Question: I do hierarchical clustering with the 'cluster' package in R. Using the 'silhouette' function, I can get the silhouette plot of my cluster output for any given height (h) cut-off in the dendrogram.
'''
# run hierarchical clustering
if(!require("cluster")) { install.packages("cluster"); require("cluster") }
tmp <- matrix(c( 0, 20, 20, 20, 40, 60, 60, 60, 100, 120, 120, 120,
20, 0, 30, 50, 60, 80, 40, 80, 120, 100, 140, 120,
20, 30, 0, 40, 60, 80, 80, 80, 120, 140, 140, 80,
20, 50, 40, 0, 60, 80, 80, 80, 120, 140, 140, 140,
40, 60, 60, 60, 0, 20, 20, 20, 60, 80, 80, 80,
60, 80, 80, 80, 20, 0, 20, 20, 40, 60, 60, 60,
60, 40, 80, 80, 20, 20, 0, 20, 60, 80, 80, 80,
60, 80, 80, 80, 20, 20, 20, 0, 60, 80, 80, 80,
100, 120, 120, 120, 60, 40, 60, 60, 0, 20, 20, 20,
120, 100, 140, 140, 80, 60, 80, 80, 20, 0, 20, 20,
120, 140, 140, 140, 80, 60, 80, 80, 20, 20, 0, 20,
120, 120, 80, 140, 80, 60, 80, 80, 20, 20, 20, 0),
nr=12, dimnames=list(LETTERS[1:12], LETTERS[1:12]))
cl <- hclust(as.dist(tmp,diag = TRUE, upper = TRUE), method= 'single')
sil_cl <- silhouette(cutree(cl, h=25) ,as.dist(tmp), title=title(main = 'Good'))
plot(sil_cl)
'''
This gives the figure below, which is the point that frustrates me. 'rownames(tmp)'

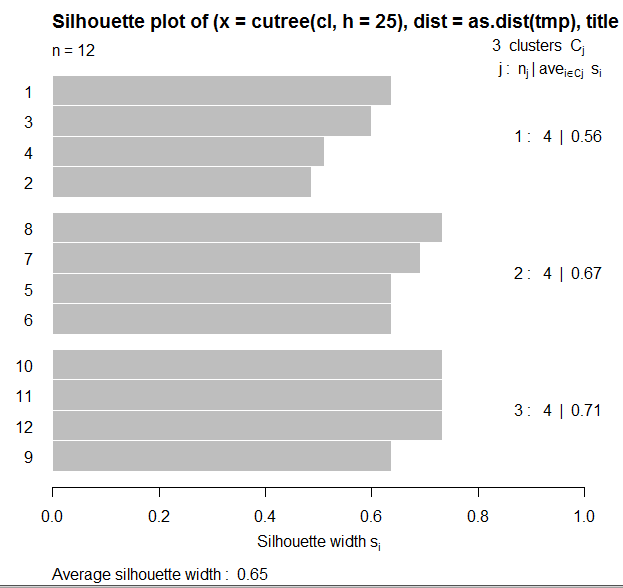
Answer: I'm not sure why but the 'silhouette' call seems to drop the row names. You can add them back with
'''
cl <- hclust(as.dist(tmp,diag = TRUE, upper = TRUE), method= 'single')
sil_cl <- silhouette(cutree(cl, h=25) ,as.dist(tmp), title=title(main = 'Good'))
rownames(sil_cl) <- rownames(tmp)
plot(sil_cl)
'''